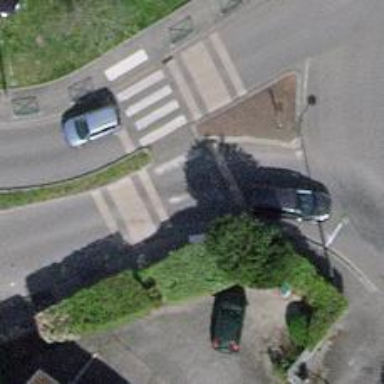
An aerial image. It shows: Uncontrolled zebra crossing on the road.